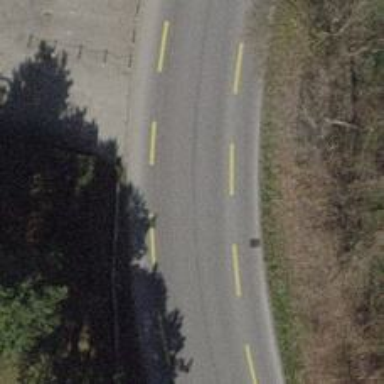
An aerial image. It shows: Unclassified road with asphalt surface. It has shared lane for cyclists.